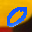
Label: 0